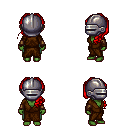
a pixel art fantasy rpg character, female body template, orc, green skin, brown robe, teal pants, red princess hairstyle, metal helm, cloth bracers, four views (front, back, left, right), 2x2 character sprite sheet, small pixel art, hard edges, no anti-aliasing